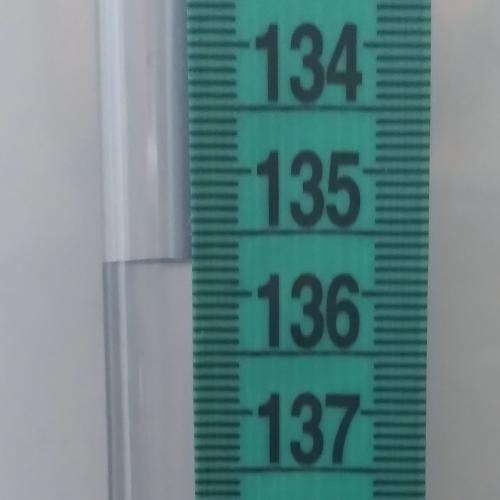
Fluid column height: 135.7 cm